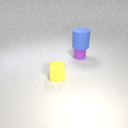
large blue rubber cylinder above small purple rubber cylinder